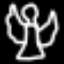
Label: angel